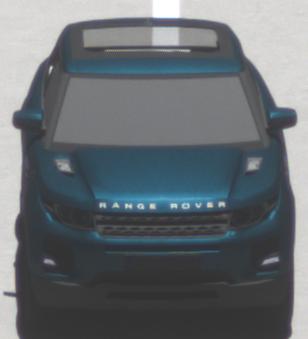
Make: Land Rover
Model: Range Rover Evoque 2.0 Si4
Detailed model: Range Rover Evoque (I)
Model produced from: 2011/08
Model produced until: 2013/11
Doors: 5
Color: blue
Road condition: dry road
Daytime: midday
Contrast: high contrast